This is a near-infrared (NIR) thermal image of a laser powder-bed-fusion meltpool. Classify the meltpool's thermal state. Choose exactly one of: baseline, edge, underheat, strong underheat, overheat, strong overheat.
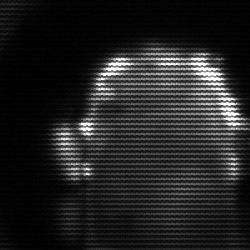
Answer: baseline